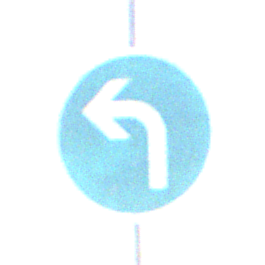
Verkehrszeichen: VorgeschriebeneFahrtrichtungLinks
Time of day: SunriseSunset
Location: Outdoor (Nature)
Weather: PartlyCloudy
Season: NotSpecified
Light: Natural